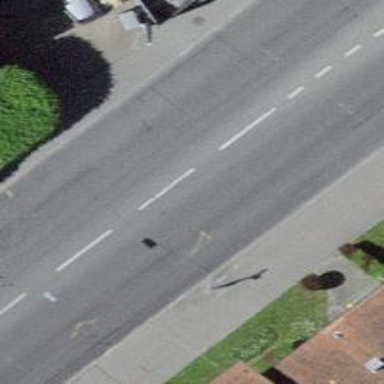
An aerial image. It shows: Trolleybus stop position for public transport.